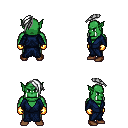
a pixel art fantasy rpg character, male body template, orc, green skin, blue robe, teal pants, white long mohawk hairstyle, gold gloves, brown shoes, four views (front, back, left, right), 2x2 character sprite sheet, small pixel art, hard edges, no anti-aliasing